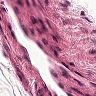
Metastatic tissue present: no